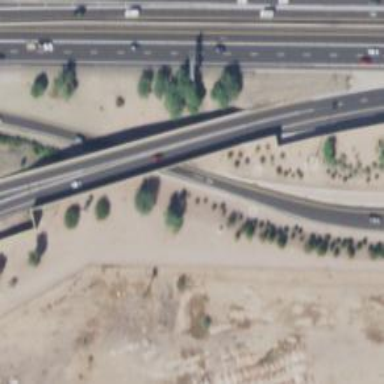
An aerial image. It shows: Bridge with asphalt surface. It is part of motorway link.